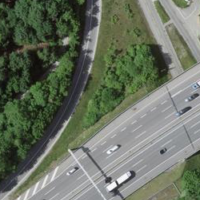
EUNIS habitat code: 57
Species observed at this site:
Pseudochorthippus parallelus
Chorthippus brunneus
Chorthippus biguttulus